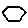
Label: hexagon